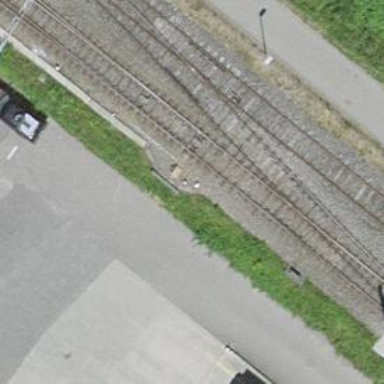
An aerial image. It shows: Railway switch.